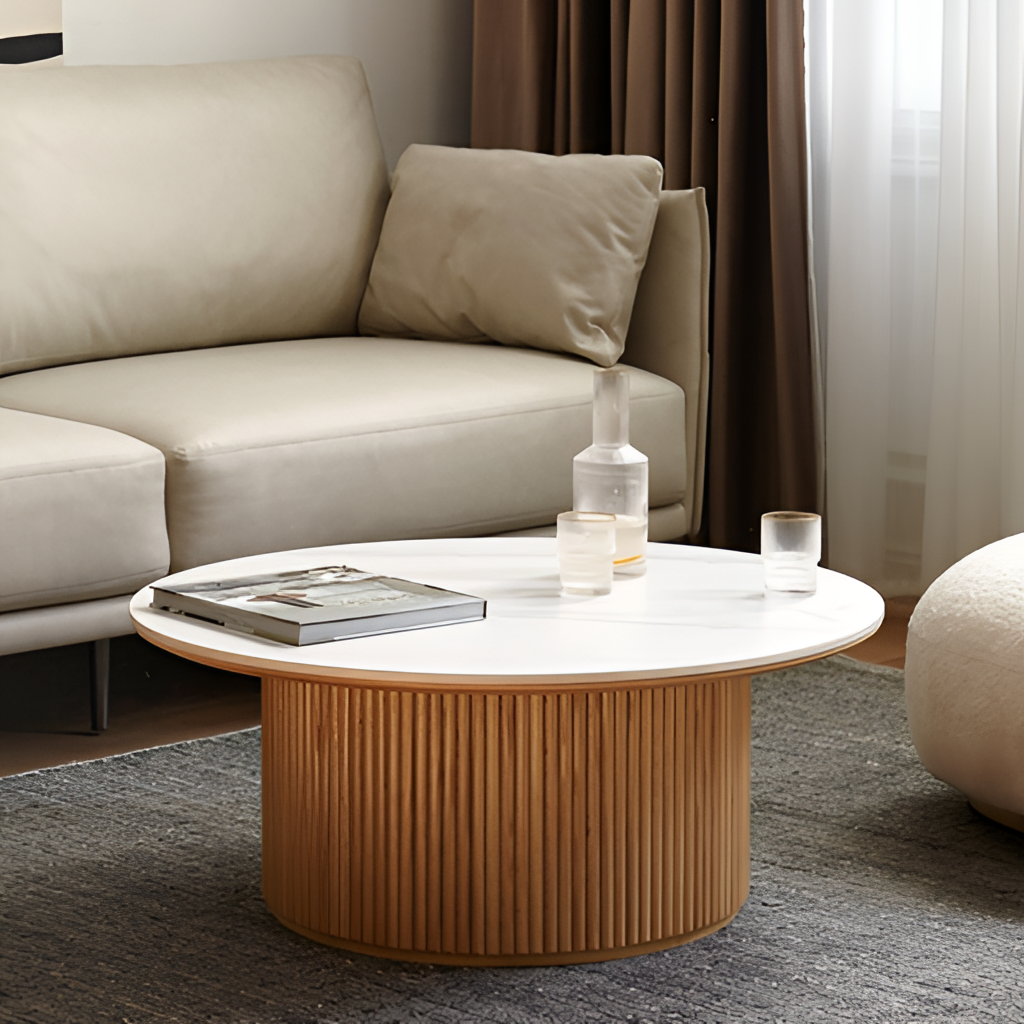
living room, leather sectional sofa, brown wood flooring, with plank pattern, fabric wallpaper, with solid pattern, modern